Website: walmart
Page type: address-validator
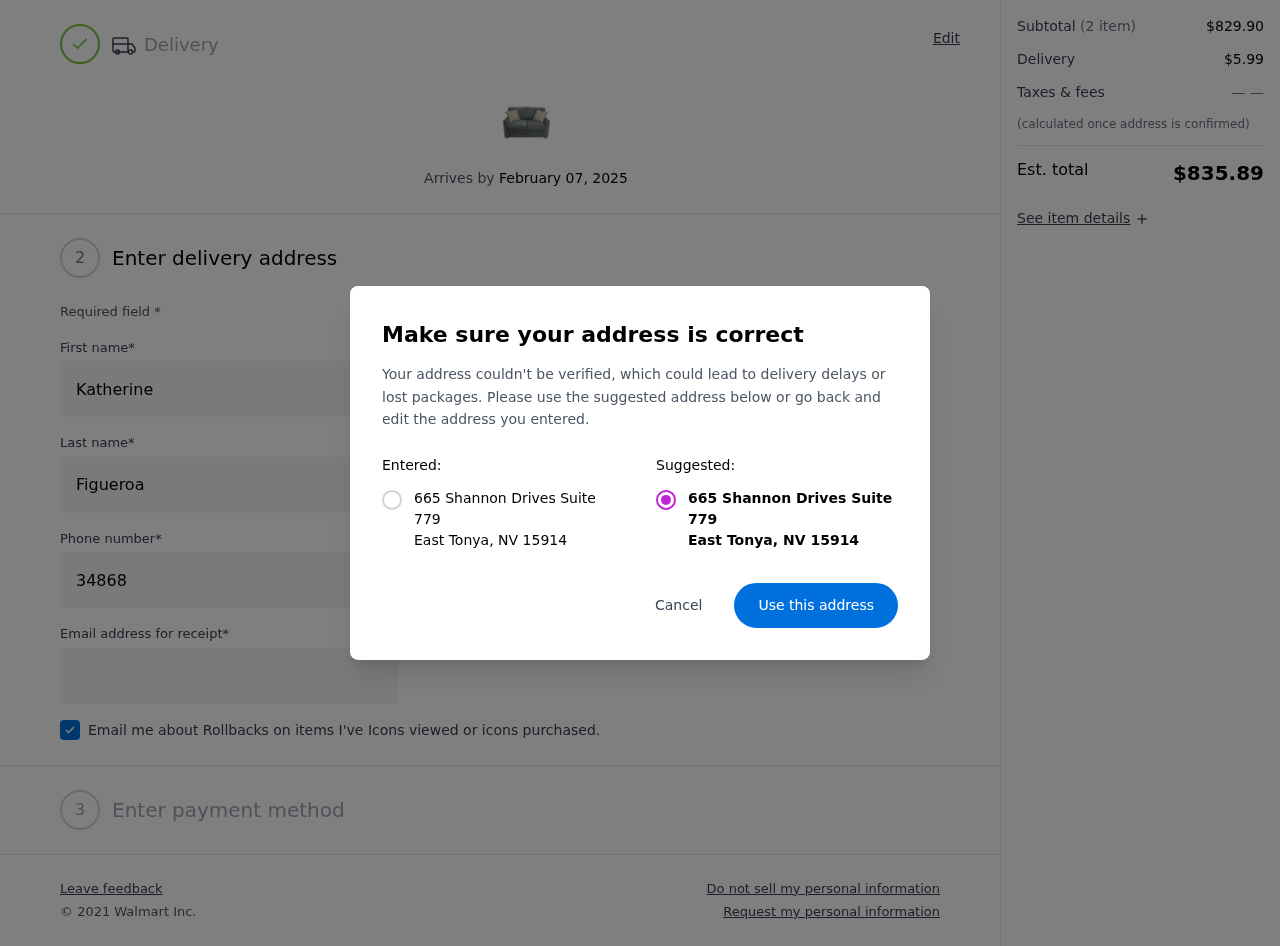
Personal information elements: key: PII_CITY
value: East Tonya
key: PII_POSTCODE
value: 15914
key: PII_STATE_ABBR
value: NV
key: PII_STREET
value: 665 Shannon Drives Suite 779
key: PII_FIRSTNAME
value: Katherine
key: PII_LASTNAME
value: Figueroa
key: PII_STREET2
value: Suite 844
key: PII_PHONE
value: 3486805952
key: PII_EMAIL
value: katherine_figueroa@yahoo.com
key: PII_POSTCODE_FULL
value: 15914
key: PII_POSTCODE_NUMERIC
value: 15914
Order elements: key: ORDER_DELIVERY_DATE
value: February 07, 2025
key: ORDER_SUBTOTAL
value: $829.90
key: ORDER_SHIPPING_COST
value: $5.99
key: ORDER_TOTAL
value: $835.89